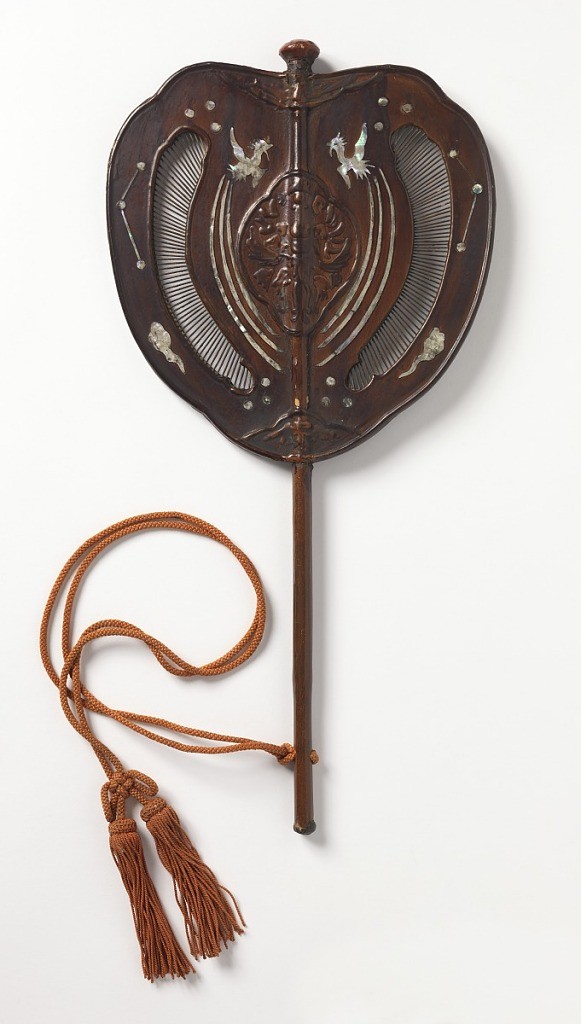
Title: Handscreen and case
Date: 19th century
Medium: Wood, enamel, mother-of-pearl
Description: Wood, heavily covered with brown paint or enamel, modelled, incised with crude forms, inlaid also with mother-of-pearl bird, animal and other forms and having two cut-out areas with radiating wires set in; orange cord and tassel pendant. With case.